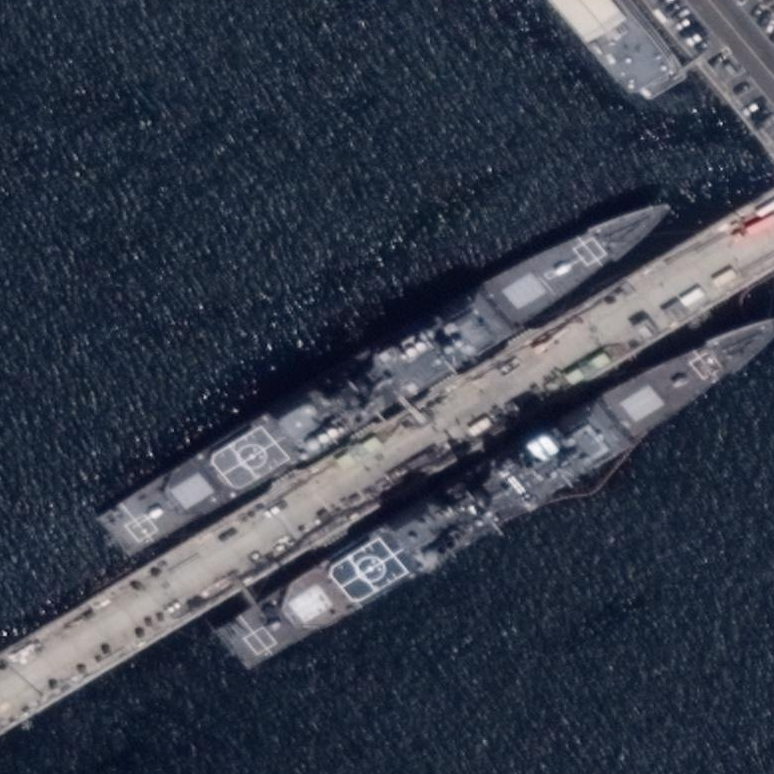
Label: cruiser